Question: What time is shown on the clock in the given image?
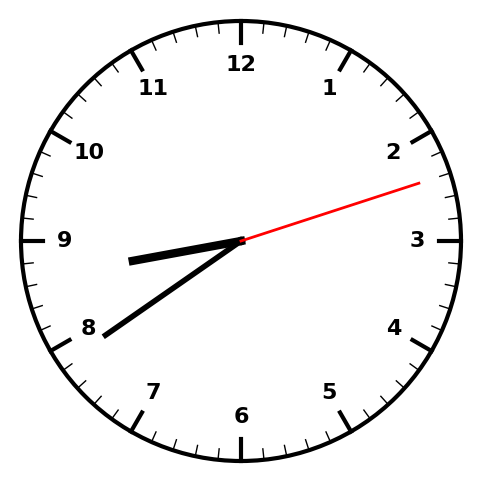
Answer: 08:39:12